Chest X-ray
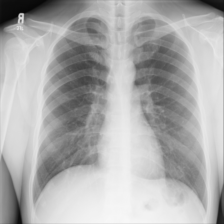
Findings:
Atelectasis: negative
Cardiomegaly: negative
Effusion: negative
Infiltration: negative
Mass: negative
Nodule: negative
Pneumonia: negative
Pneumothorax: negative
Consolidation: negative
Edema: negative
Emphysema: negative
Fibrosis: negative
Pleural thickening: negative
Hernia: negative